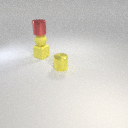
small red metal cylinder above small yellow rubber sphere